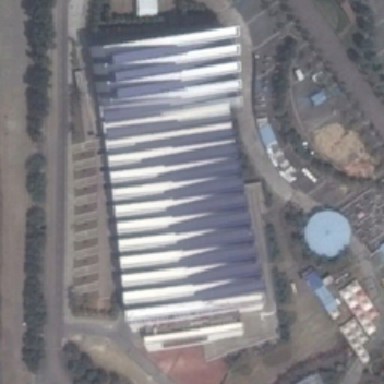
There are several buildings roads trees and lawns .